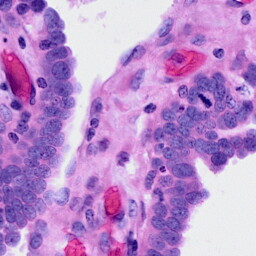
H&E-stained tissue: Ovarian